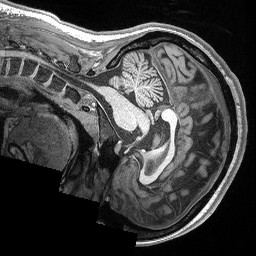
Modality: T1w
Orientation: sagittal
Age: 26
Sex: female
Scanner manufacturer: siemens
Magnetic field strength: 3 T
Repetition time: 2.17 s
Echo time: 0.00169 s